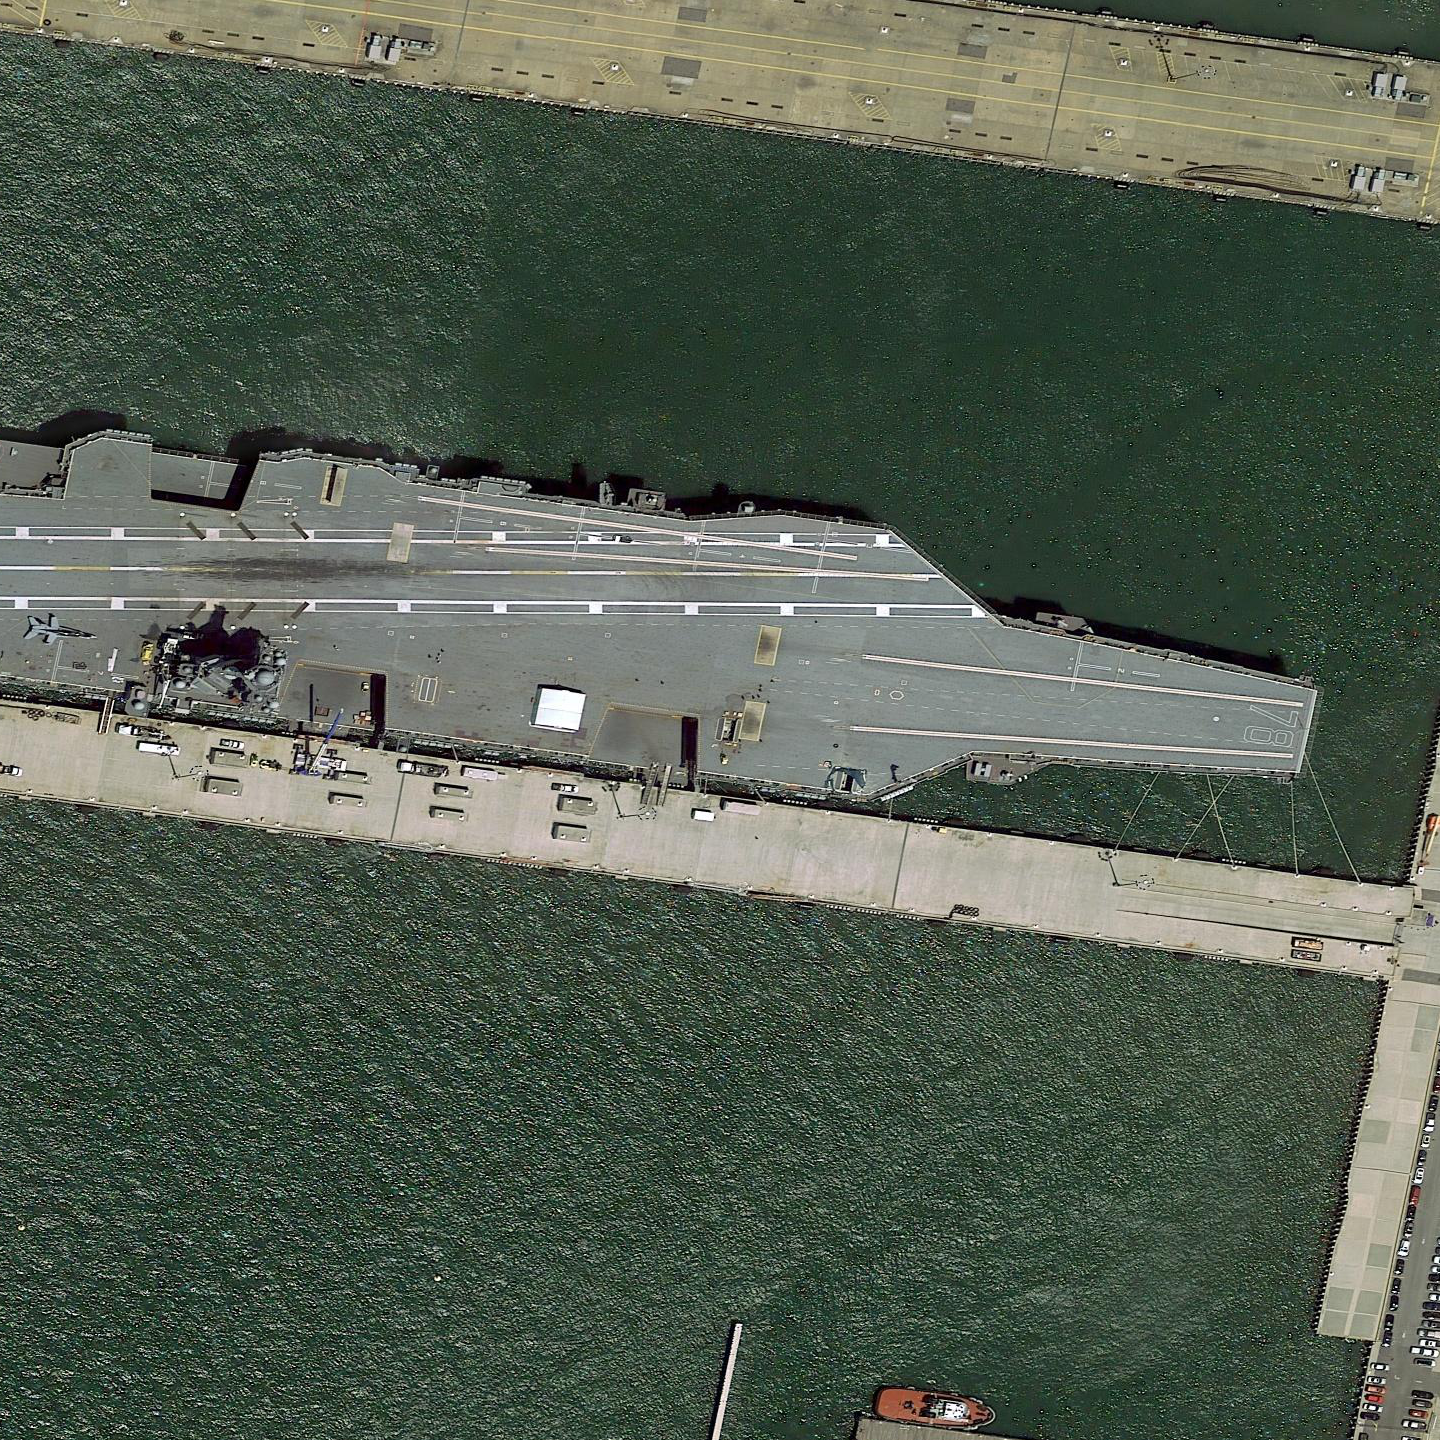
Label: aircraft_carrier